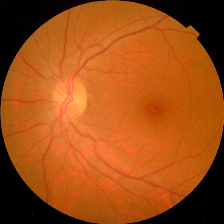
Diabetic retinopathy grade: No DR